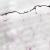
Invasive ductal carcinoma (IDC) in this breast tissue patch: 0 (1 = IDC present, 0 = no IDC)